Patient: sex M, age 79
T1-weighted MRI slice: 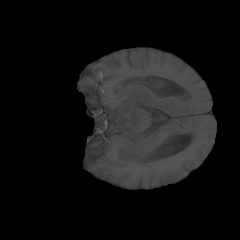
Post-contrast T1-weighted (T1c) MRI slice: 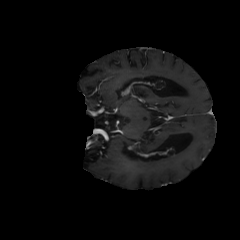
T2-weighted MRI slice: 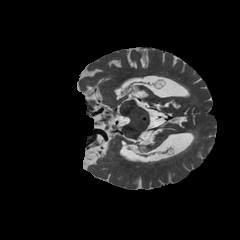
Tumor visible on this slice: no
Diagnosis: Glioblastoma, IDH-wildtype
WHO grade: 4